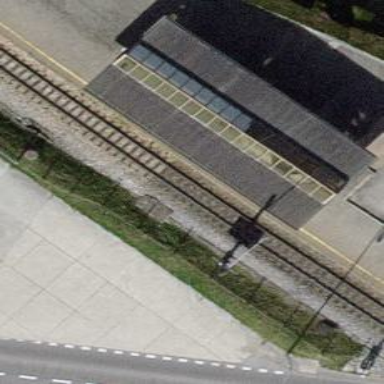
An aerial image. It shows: Halt on the railway.